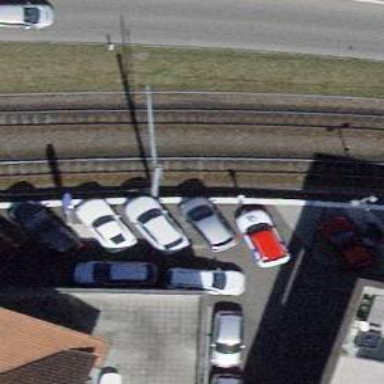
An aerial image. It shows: Car-sharing service available at this location.